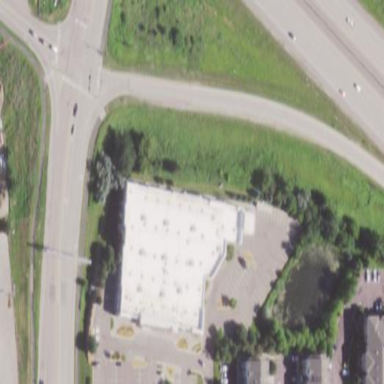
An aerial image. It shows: Building.